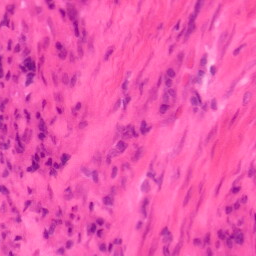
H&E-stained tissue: Colon